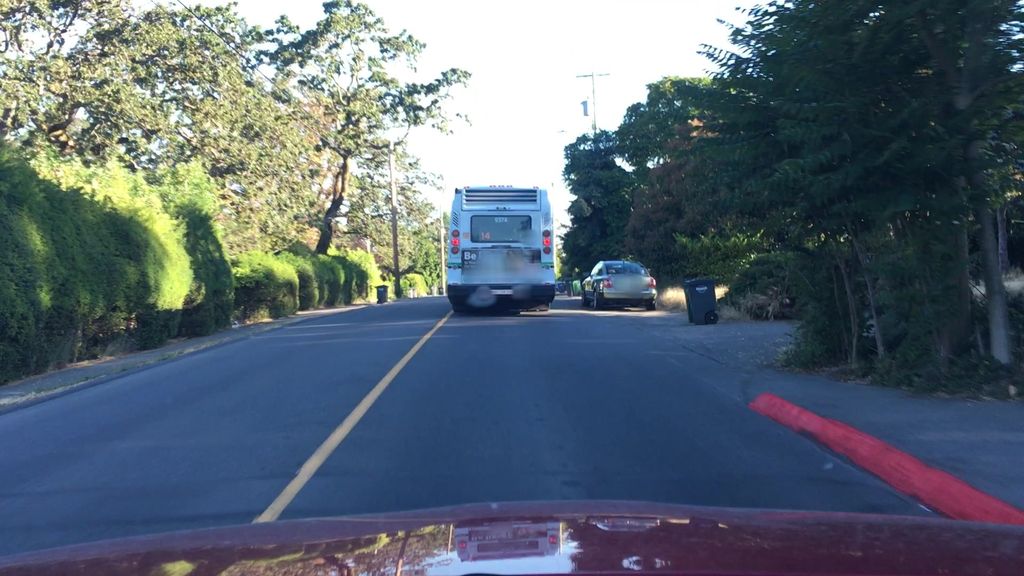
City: victoria